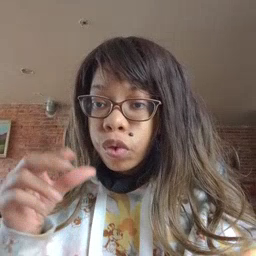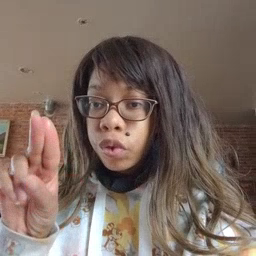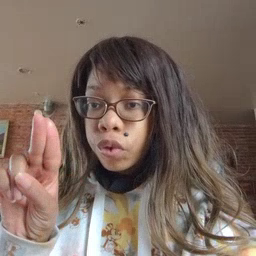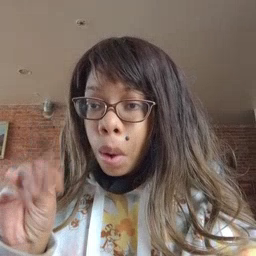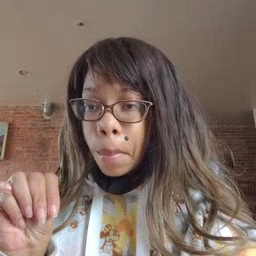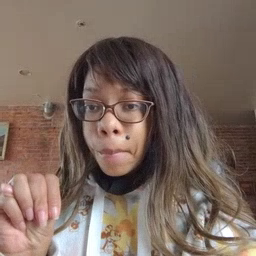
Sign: gum